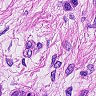
Metastatic tissue present: yes